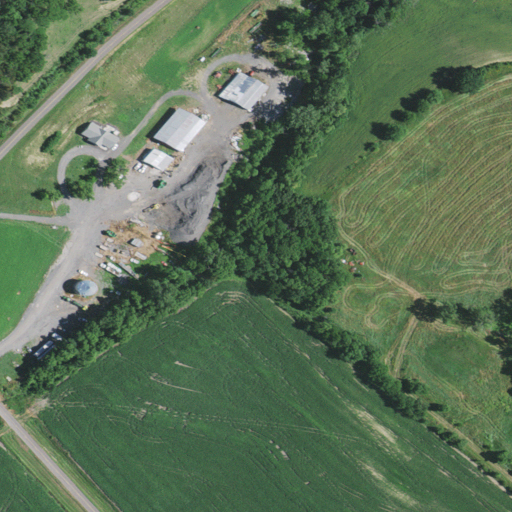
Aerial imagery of valley in Missouri named Angel Hollow containing pasture, cultivated crops, deciduous forest, open development, low intensity development, grassland, medium intensity development, mixed forest, high intensity development, and evergreen forest